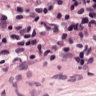
Metastatic tissue present: no